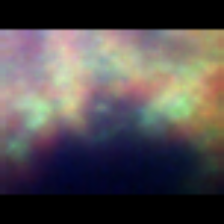
Taxon: Unknown_full_image
Group: Unknown